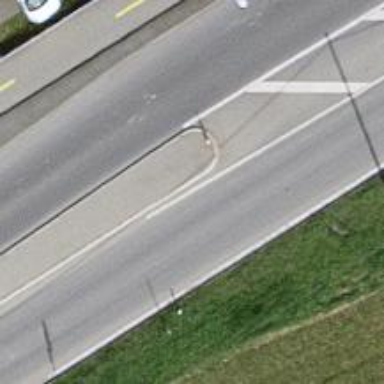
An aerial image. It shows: Secondary road with asphalt surface and no sidewalks.